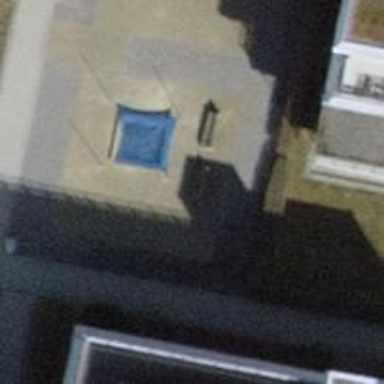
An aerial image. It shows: Sandpit at the playground.